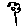
Label: flower